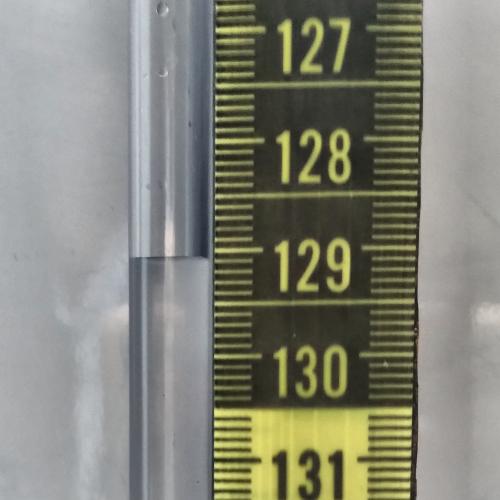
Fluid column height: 129.1 cm